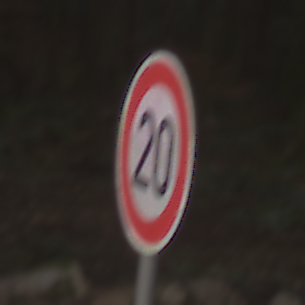
Verkehrszeichen: Geschwindigkeit20
Umgebung: Outdoor, Nature
Tageszeit: Midday
Wetter: Overcast
Licht: Natural
Jahreszeit: NotSpecified
Kontrast: LowContrast